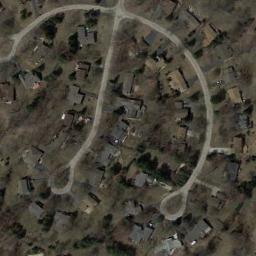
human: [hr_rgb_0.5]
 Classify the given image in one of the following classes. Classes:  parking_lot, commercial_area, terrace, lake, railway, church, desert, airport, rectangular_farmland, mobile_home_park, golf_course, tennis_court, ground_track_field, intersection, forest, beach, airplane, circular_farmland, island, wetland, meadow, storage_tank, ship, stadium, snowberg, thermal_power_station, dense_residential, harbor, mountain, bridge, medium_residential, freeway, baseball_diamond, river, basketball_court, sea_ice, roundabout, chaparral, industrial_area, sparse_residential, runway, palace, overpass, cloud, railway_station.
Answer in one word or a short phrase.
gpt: medium_residential